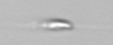
Label: flagellate_morphotype3